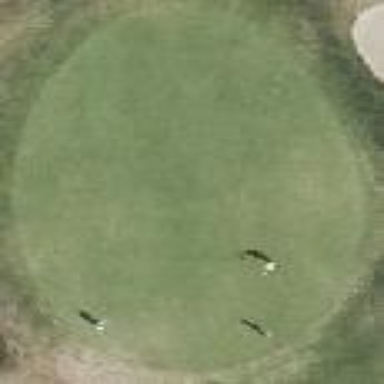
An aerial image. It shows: Golf green.